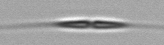
Label: Cylindrotheca